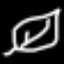
Label: leaf